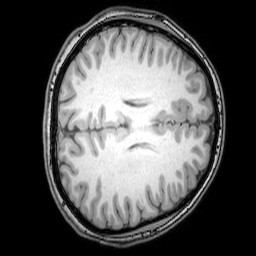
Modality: T1w
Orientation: axial
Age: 20
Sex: female
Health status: healthy
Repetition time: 0.081 s
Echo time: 0.037 s